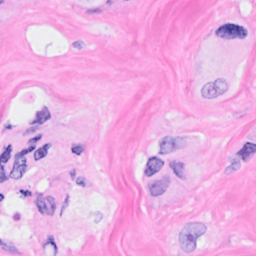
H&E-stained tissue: Breast